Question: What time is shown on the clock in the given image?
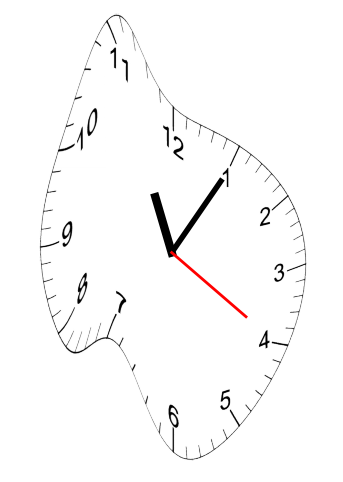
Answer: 11:05:20